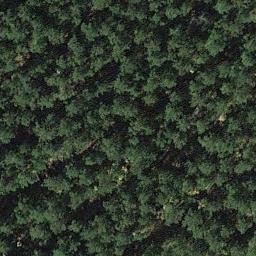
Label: forest